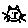
Label: cat